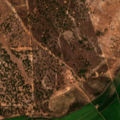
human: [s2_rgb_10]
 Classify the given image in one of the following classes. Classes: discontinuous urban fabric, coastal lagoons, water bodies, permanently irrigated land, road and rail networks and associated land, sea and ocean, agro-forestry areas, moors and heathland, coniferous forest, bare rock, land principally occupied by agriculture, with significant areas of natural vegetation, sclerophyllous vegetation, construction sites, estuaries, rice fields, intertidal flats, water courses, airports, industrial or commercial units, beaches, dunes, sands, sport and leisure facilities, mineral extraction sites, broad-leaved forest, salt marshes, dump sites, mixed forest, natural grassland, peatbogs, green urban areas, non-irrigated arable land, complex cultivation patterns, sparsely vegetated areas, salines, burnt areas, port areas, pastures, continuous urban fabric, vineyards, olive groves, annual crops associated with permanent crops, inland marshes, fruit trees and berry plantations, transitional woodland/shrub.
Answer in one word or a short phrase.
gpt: rice fields, pastures, complex cultivation patterns, agro-forestry areas, broad-leaved forest